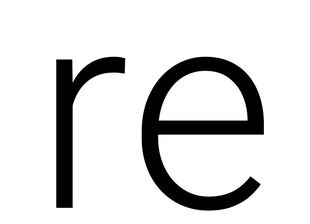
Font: Roboto_Light